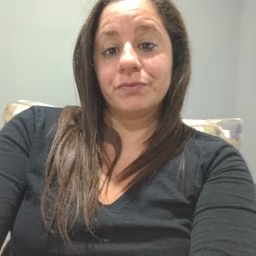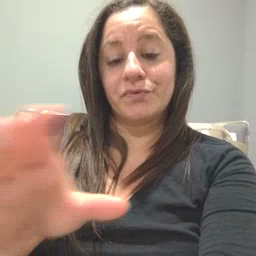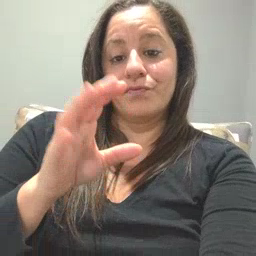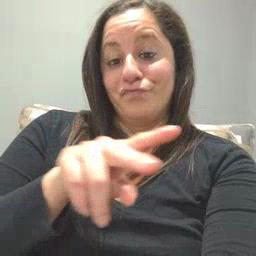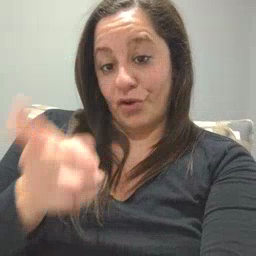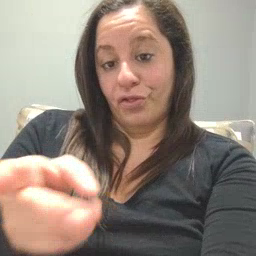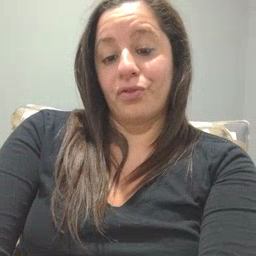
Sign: fall